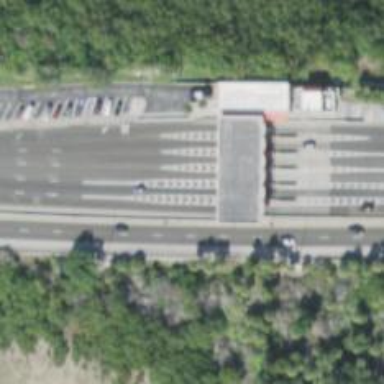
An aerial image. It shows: Toll gantry on the road.